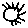
Label: sun